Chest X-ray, PA view. Patient: 70 years old, sex F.
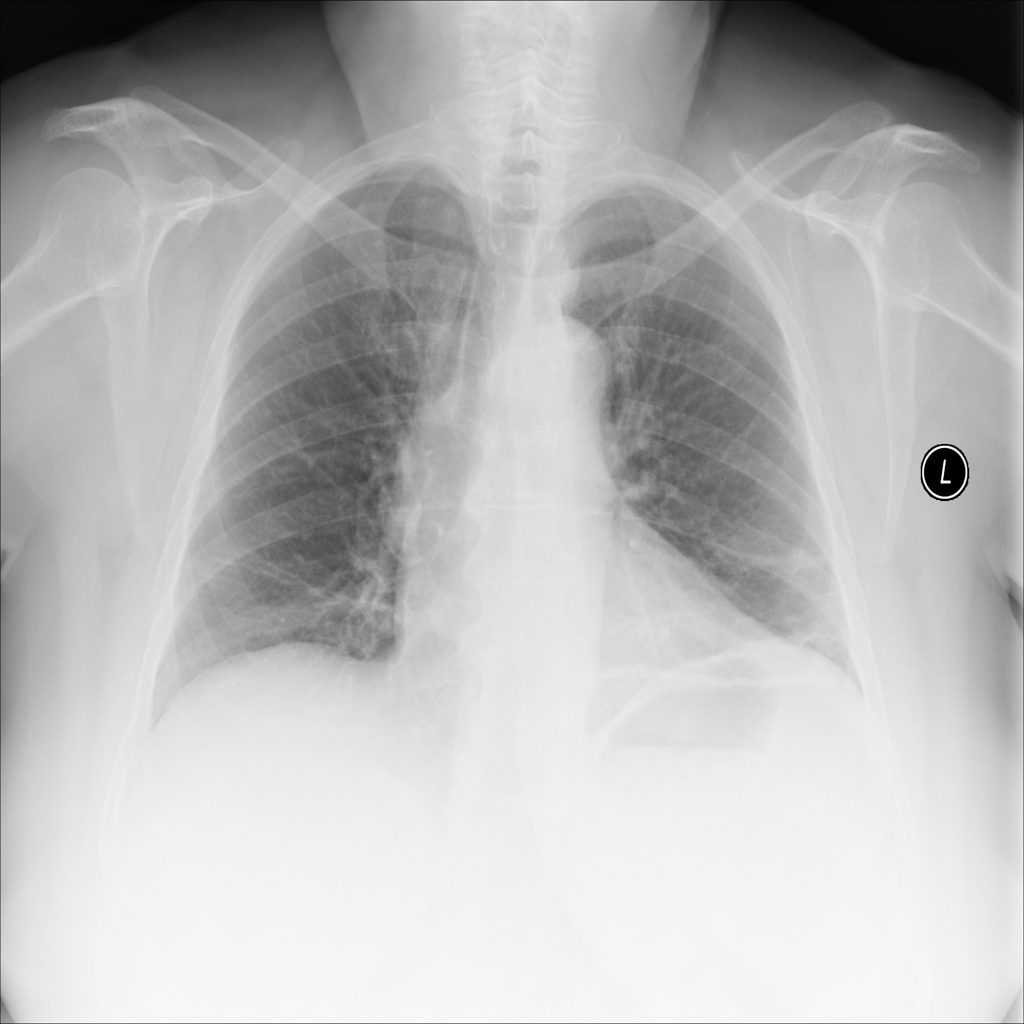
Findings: Atelectasis